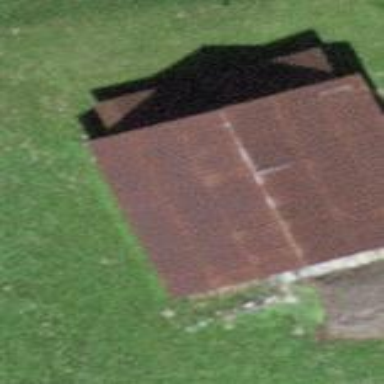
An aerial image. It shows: Rural barn.